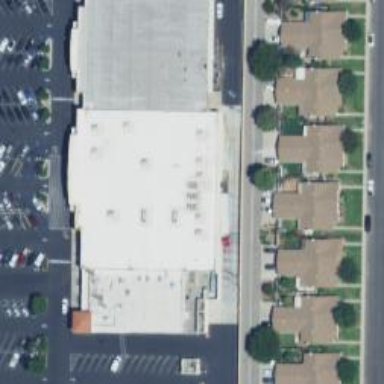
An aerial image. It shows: Supermarket.